Question: I'm running a process that produces n number of outputs at different timestamps for a given input CSV. The output files are in CSV form and labelled as such:
"Output" _ RouteName _ Direction _ YYMMDD _ HHMMSS
I have a macro that reports on missing data in the files, I just need a list of the number of rows in each CSV.
I have been doing this by using the command:
'''
@Echo Off
:_Loop
If "%~1"=="" Pause&Goto EOF
Find /C /V "Wont@findthisin#anyfile" %1 >> LineCount.txt
Shift
Goto _Loop
'''
The command is called counter.cmd and I just drag the output CSV's into it and it creates this output in a text file for each output:
'''
---------- R:_TECHNICAL_TESTRUN\RUN\AM\ITN\A6_1N\OUTPUT_A6_1N_180313_070112.CSV: 5
'''
The problem is that, I can only use this command to process a maximum of ~ 100 files, and I have ~ 1000 output files. When I try to make it do all 1000 files I get this error:

I have relatively basic windows command scripting skills and so don't know how to overcome this problem. Any help would be appreciated!
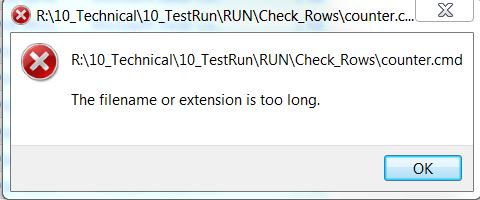
Answer: I have to assume the restriction is with your '%1' variable and the maximum allowed command line length.
This can probably be easily remedied with a single command line
'''
@Find /C /V "" R:_Technical_TestRun\Run\AM\ITN\A6_1N\*.csv > LineCount.txt
'''
You can drag and drop the folder containing your csv files onto the batch file too.
If you want the outputfile in the same directory as the csv's then use:
'''
@Find /C /V "" "%~1\*.csv" > "%~1\LineCount.txt"
'''
Or in the same directory as the batch file:
'''
@Find /C /V "" "%~1\*.csv" > "%~dp0LineCount.txt"
'''
You could even have it output to the directory holding that folder:
'''
@Find /C /V "" "%~1\*.csv" > "LineCount.txt"
'''